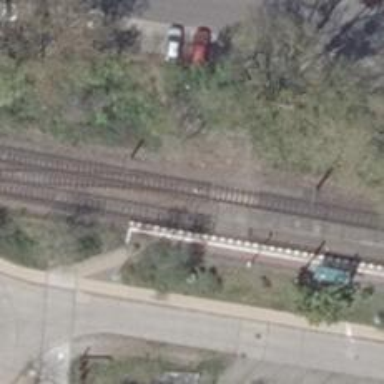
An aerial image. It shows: Railway switch.